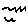
Label: zigzag